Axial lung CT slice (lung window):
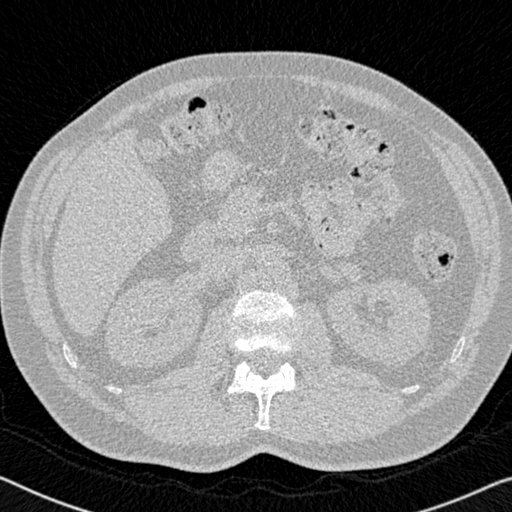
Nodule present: no